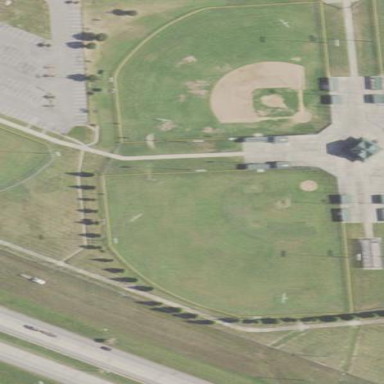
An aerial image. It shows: Baseball pitch for leisure and sports activities.